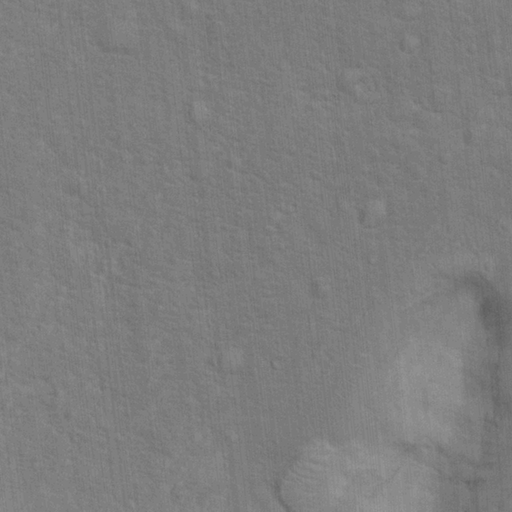
Objects detected: cone